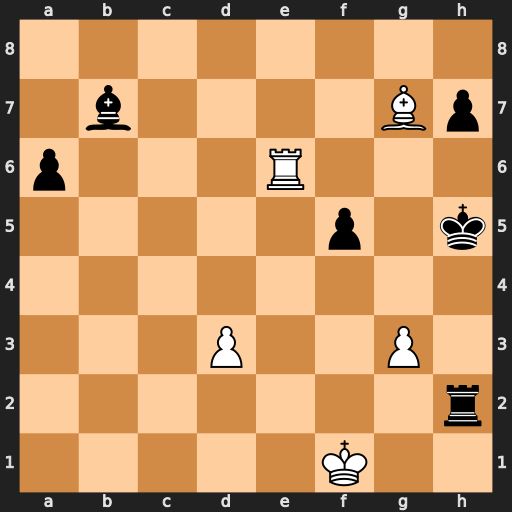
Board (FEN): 8/1b4Bp/p3R3/5p1k/8/3P2P1/7r/5K2
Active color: w
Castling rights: -
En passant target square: -
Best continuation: Rh6+ Kg4 Rxh2